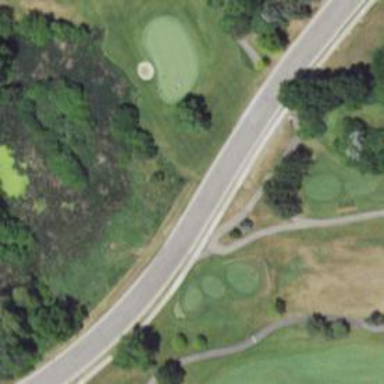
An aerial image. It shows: Path designated for golf carts.